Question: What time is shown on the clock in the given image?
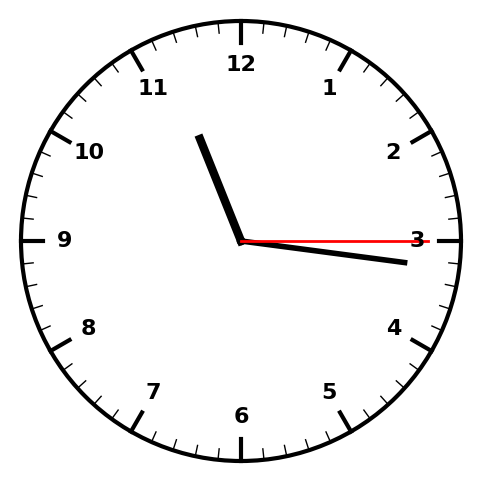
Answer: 11:16:15